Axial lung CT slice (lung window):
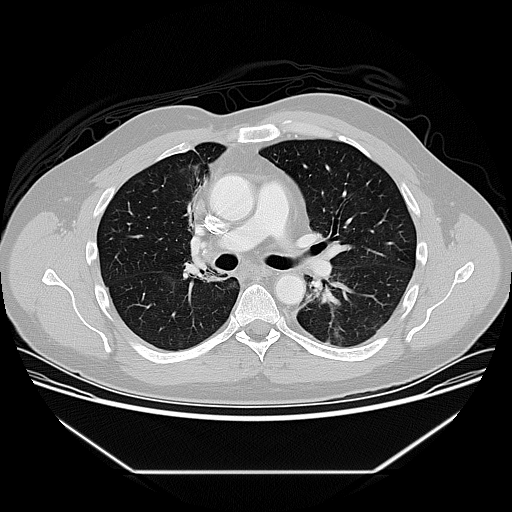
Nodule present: no